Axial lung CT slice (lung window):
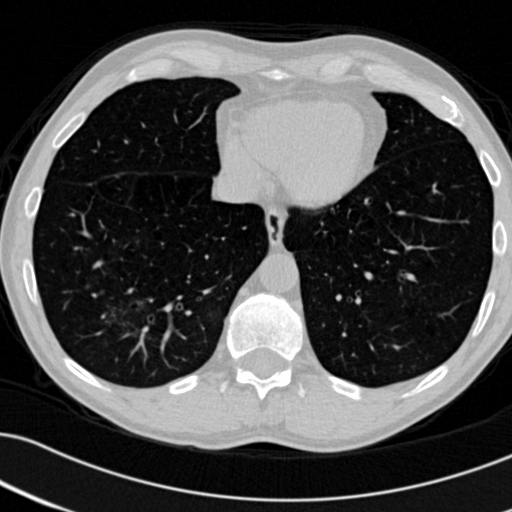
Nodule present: no